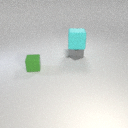
small gray metal cube to the right of small green rubber cube